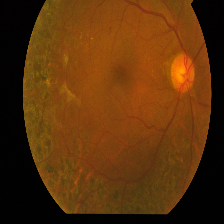
Diabetic retinopathy grade: Proliferative DR